Question: I am developing a web application using asp.net with c# and I have a small grid view whose code are shown below.
'''
if (DropDownList1.SelectedItem.Text == "Journal")
{
SqlConnection con = new
SqlConnection(ConfigurationManager.ConnectionStrings["ProjectConnectionString"].ToString());
con.Open();
SqlDataAdapter adapter = new SqlDataAdapter("select p.Name,m.FID,m.Type,m.Date,m.Theme,m.Duration,m.Organizer,m.UpdateDate from WorkshopSC_det m INNER JOIN Personal_det p ON m.FID= p.FID where m.updateDate between @Start and @End order by m.updateDate desc ", con);
adapter.SelectCommand.Parameters.Add("@Start", SqlDbType.Date).Value = startDate;
adapter.SelectCommand.Parameters.Add("@End", SqlDbType.Date).Value = endDate;
DataTable dt = new DataTable();
adapter.Fill(dt);
con.Close();
GridView1.DataSource = dt;
GridView1.DataBind();
}
'''
In aspx
'''
<asp:GridView ID="GridView1" runat="server"
RowStyle-HorizontalAlign="Center" CellPadding="4" ForeColor="#333333"
GridLines="None">
<AlternatingRowStyle BackColor="White" />
<FooterStyle BackColor="#990000" Font-Bold="True" ForeColor="White" />
<HeaderStyle BackColor="#990000" Font-Bold="True" ForeColor="White" />
<PagerStyle BackColor="#FFCC66" ForeColor="#333333" HorizontalAlign="Center" />
<RowStyle HorizontalAlign="Center" BackColor="#FFFBD6" ForeColor="#333333"></RowStyle>
<SelectedRowStyle BackColor="#FFCC66" Font-Bold="True" ForeColor="Navy" />
<SortedAscendingCellStyle BackColor="#FDF5AC" />
<SortedAscendingHeaderStyle BackColor="#4D0000" />
<SortedDescendingCellStyle BackColor="#FCF6C0" />
<SortedDescendingHeaderStyle BackColor="#820000" />
</asp:GridView>
'''
The output of the grid view is shown as below.

Here you can see that the column named 'organizer' is present,but now I have to change the column name as row,but in database the original name will be as 'organizer' itself.
I have one solution i.e rename the column name in database as 'Role' instead of 'organizer'.But it will affect 5 to 6 pages in application which will take so much of time.Is there any other way to change the name?.Any help appreciated.
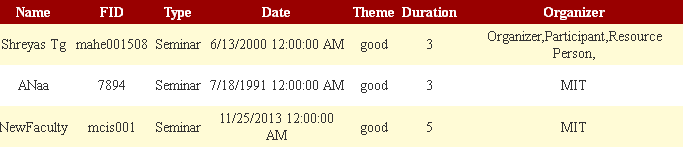
Answer: Simple solution is to add an alias name to the column in select statement like below, keeping in mind that you are auto generating columns of grid.
'''
SqlDataAdapter adapter = new SqlDataAdapter("select p.Name,m.FID,m.Type,m.Date,m.Theme,m.Duration,m.Organizer as [NewName],m.UpdateDate from WorkshopSC_det m INNER JOIN Personal_det p ON m.FID= p.FID where m.updateDate between @Start and @End order by m.updateDate desc ", con);
'''